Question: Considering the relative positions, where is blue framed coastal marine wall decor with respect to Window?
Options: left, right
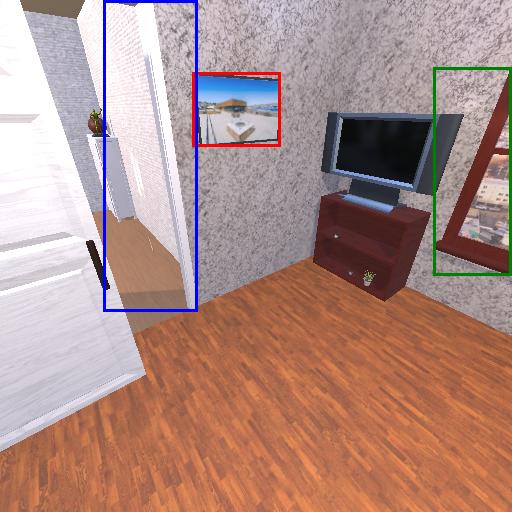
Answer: left